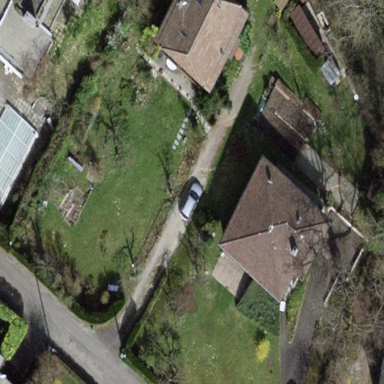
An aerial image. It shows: Garden enclosed by fence.